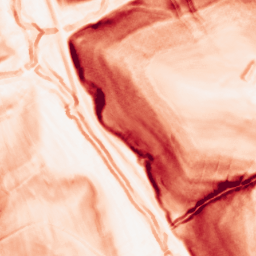
Category: morphological
Decomposition family: morphological_gradient
Decomposition parameters: size: 3
shape: diamond
Upsampling method: linear_exact
Upsampling parameters: scale: 8
Upsampling scale: 8